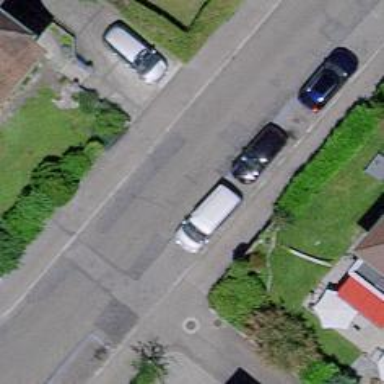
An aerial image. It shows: Residential road with asphalt surface and separate sidewalk.